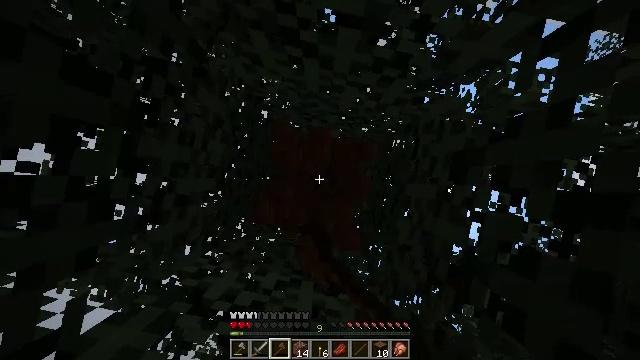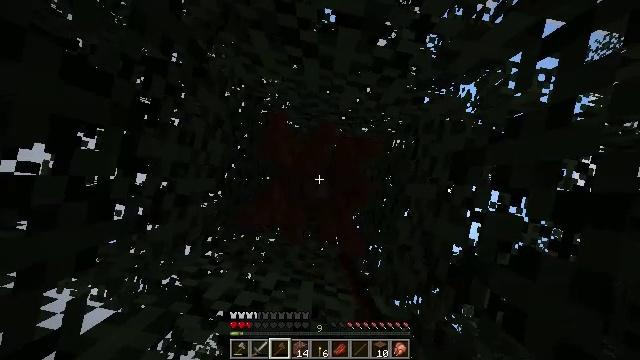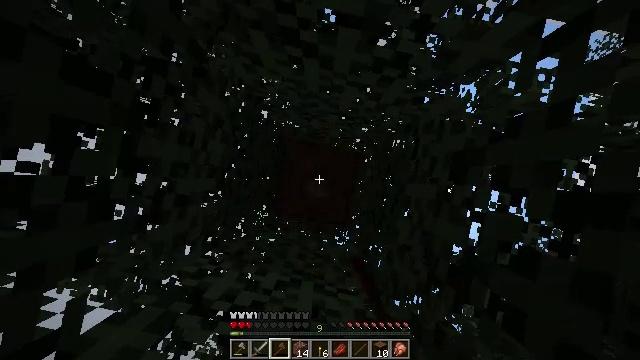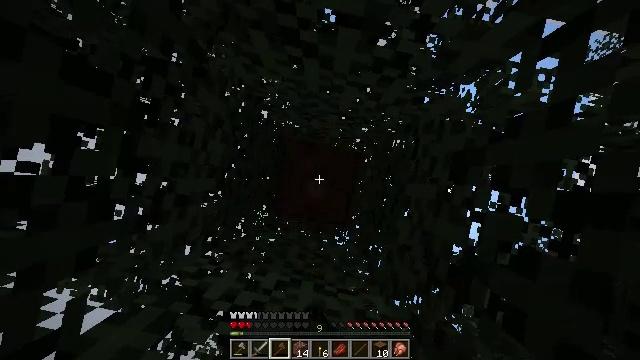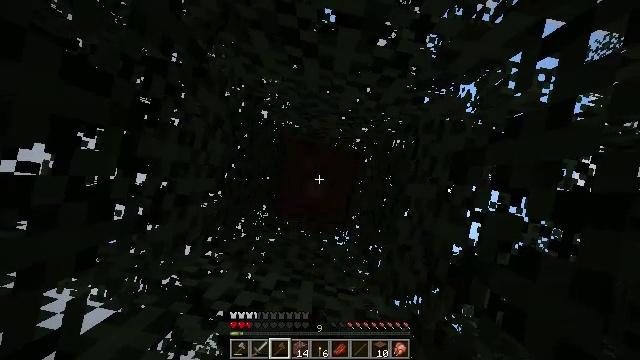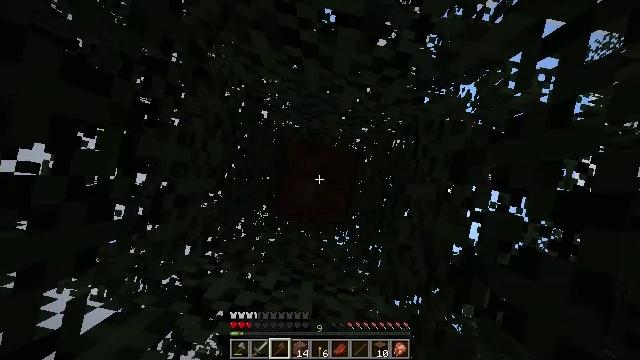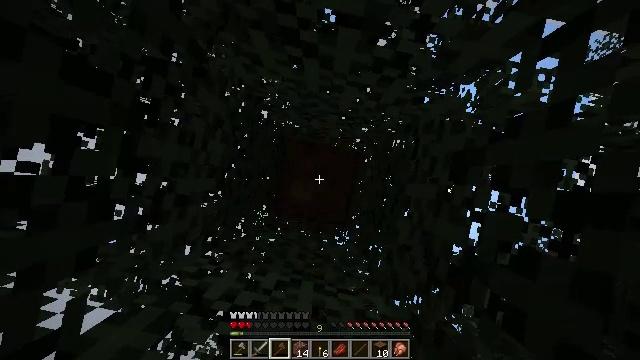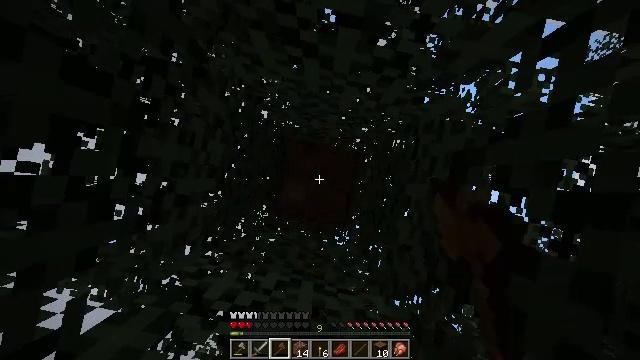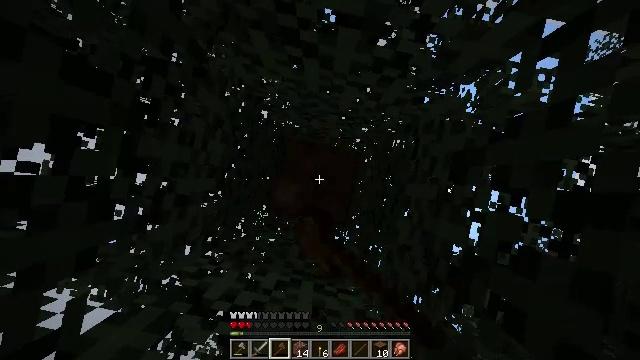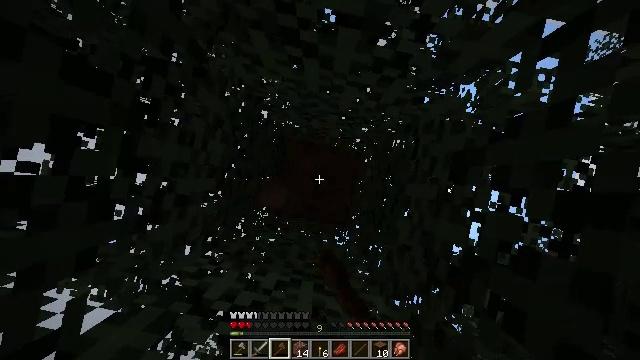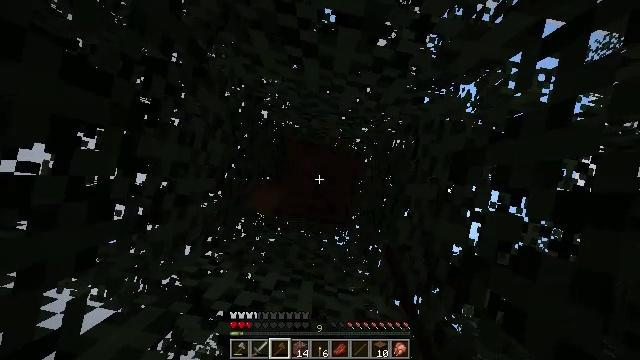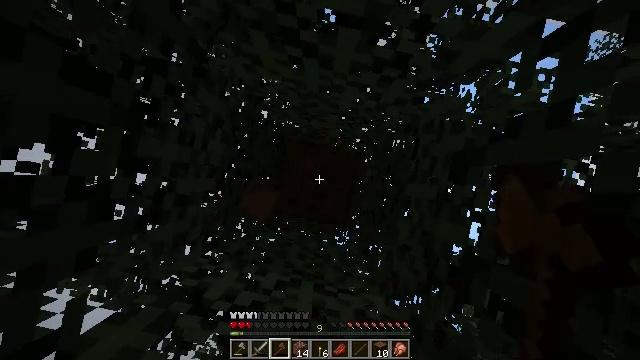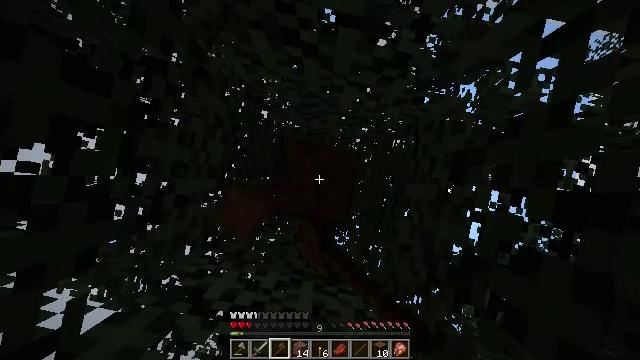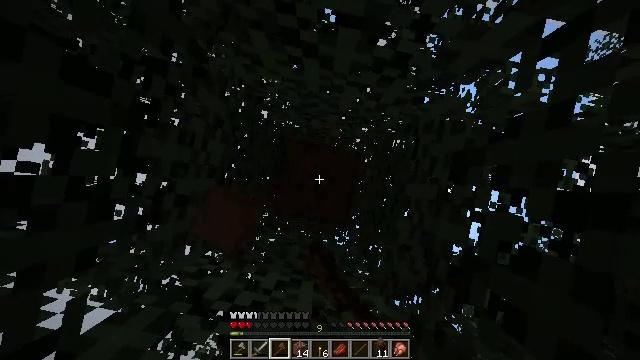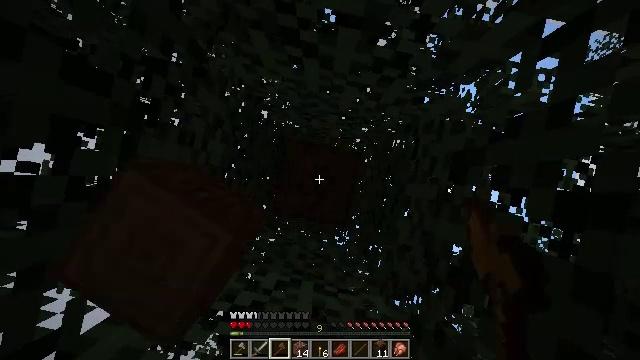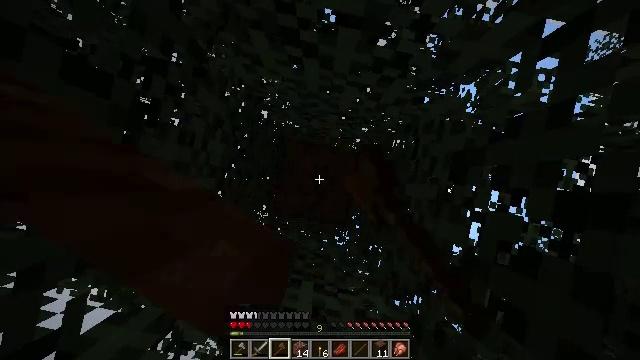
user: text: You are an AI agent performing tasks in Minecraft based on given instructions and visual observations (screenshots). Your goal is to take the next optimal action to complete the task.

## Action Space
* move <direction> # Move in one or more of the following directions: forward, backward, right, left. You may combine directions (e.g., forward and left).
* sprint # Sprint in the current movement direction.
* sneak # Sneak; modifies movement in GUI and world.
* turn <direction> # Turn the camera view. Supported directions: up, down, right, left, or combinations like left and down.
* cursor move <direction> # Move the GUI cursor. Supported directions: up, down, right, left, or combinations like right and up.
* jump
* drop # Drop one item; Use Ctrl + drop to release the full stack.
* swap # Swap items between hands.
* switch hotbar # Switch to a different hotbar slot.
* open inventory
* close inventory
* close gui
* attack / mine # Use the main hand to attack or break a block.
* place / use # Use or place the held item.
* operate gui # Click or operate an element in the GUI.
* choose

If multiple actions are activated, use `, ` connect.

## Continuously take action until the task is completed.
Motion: motion action
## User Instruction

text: Gather spruce log by chopping the tree.
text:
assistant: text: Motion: attack / mine
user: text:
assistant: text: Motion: attack / mine
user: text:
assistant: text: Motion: attack / mine
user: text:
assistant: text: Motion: attack / mine
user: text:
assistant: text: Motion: attack / mine
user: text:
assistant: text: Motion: attack / mine
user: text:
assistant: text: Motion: attack / mine
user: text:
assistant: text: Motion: attack / mine
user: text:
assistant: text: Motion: attack / mine
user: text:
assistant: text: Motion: attack / mine
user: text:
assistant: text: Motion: attack / mine
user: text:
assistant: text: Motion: attack / mine
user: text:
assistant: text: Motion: attack / mine
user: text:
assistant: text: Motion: attack / mine
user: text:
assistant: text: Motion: attack / mine
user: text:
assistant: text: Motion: attack / mine
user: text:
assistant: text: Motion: attack / mine
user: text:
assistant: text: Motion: attack / mine
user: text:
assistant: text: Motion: attack / mine
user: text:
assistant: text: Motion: attack / mine
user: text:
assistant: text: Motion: attack / mine
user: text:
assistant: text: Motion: attack / mine
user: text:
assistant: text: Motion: attack / mine
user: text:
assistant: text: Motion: attack / mine
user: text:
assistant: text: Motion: attack / mine
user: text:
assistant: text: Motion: attack / mine
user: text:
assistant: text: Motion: attack / mine
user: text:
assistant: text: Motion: attack / mine
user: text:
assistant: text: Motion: attack / mine
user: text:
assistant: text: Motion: attack / mine